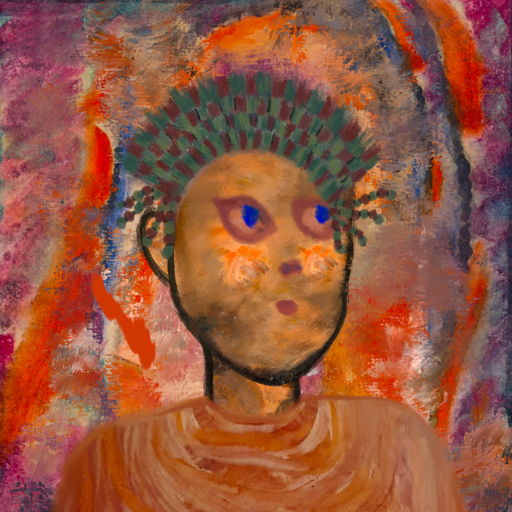
Background: Experience, Head And Neck Side: Gypsy_Queen, Face Side: Mother_And_Son_Mother, Bust: Pious_Lady, Hair Side: Blank, Head Accessory: After_Raid_Crown, Second Necklace: Blank, Necklace: Blank, Baby: Blank